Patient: sex M, age 42
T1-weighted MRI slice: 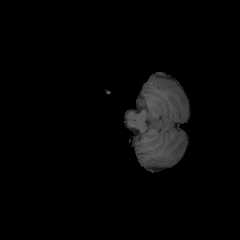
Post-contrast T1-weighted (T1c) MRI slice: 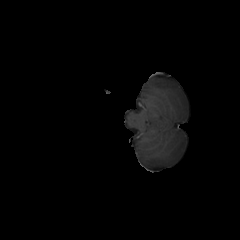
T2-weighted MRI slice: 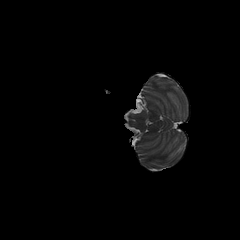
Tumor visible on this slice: no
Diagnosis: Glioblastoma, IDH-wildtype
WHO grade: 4